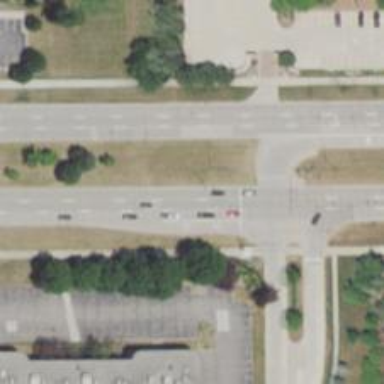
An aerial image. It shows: Primary highway with separate sidewalk.